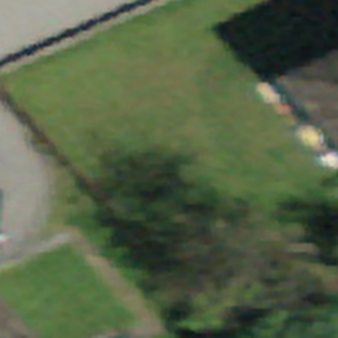
Label: other